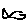
Label: fish